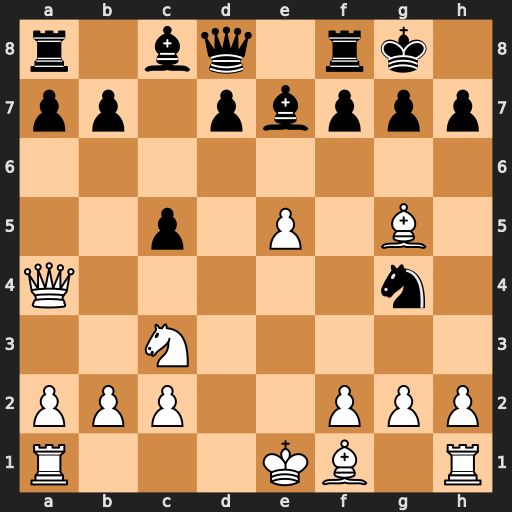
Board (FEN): r1bq1rk1/pp1pbppp/8/2p1P1B1/Q5n1/2N5/PPP2PPP/R3KB1R
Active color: w
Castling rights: KQ
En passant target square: -
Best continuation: Bxe7 Qxe7 Qxg4